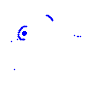
Particle: electron